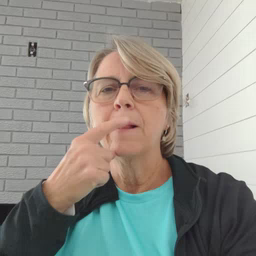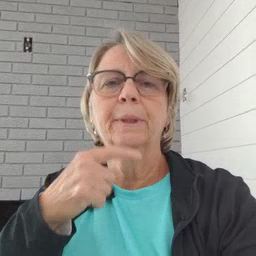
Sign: lips